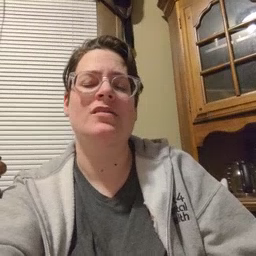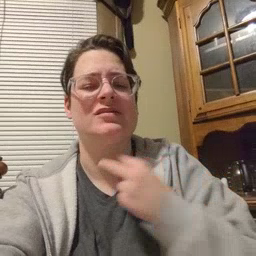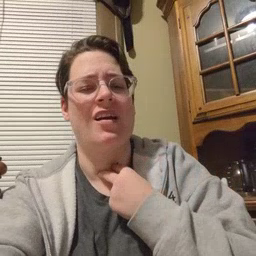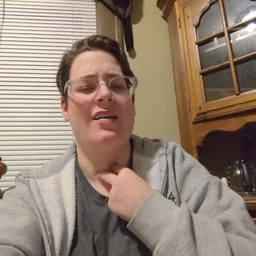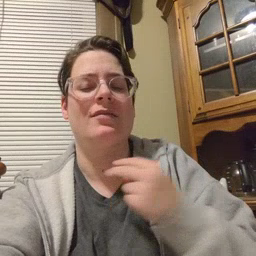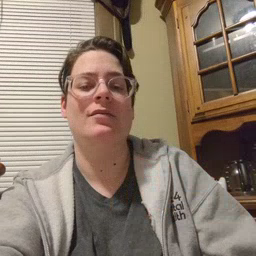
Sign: stuck